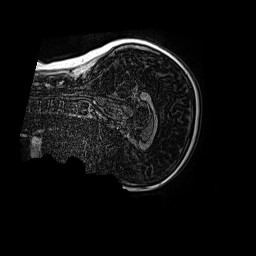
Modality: MP2RAGE
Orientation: sagittal
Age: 10
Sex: female
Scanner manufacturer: siemens
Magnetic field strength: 3 T
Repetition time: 4 s
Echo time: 0.00299 s